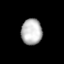
Tissue: lung
Cell type: Others
Senescence score: 0.1966
Nuclear area (px): 529
Mean DAPI intensity: 184.991